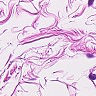
Metastatic tissue present: no